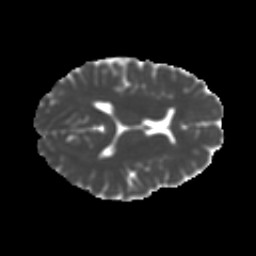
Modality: MD
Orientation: axial
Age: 15
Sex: male
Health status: ill
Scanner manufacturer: ge
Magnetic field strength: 3 T
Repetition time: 6.752 s
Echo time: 0.079 s